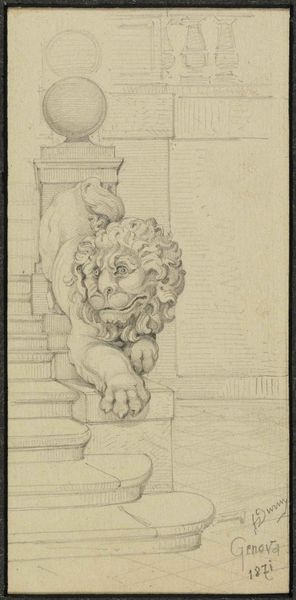
Titel: Marmorlöwe von einem Treppenaufgang in der Universität Genua
Künstler: Josef Wilhelm Durm
Standort: Karlsruhe
Institution: Staatliche Kunsthalle Karlsruhe
Schlagwörter: architecture, columns, stairs, steps, face, modern, nose, old, wall, yellow, perspective, railing, staircase, rock, stone, head, house, eyes, male, drawing, paper, black and white, decoration, ornament, mouth, sketch, tail, sculpture, statue, marble, royal, plan, entry, detail, pencil, gothic, animal, home, claws, paw, paws, dragon, carving, hatching, lion, ball, balustrade, faded, playful, mane, tiles, rail, architectural, sphere, claw, hatch, 1821, descending, 1871, pedistal, slate, feature, geneva, newel, genova, katch, stais, tenova, danny, archiitecture